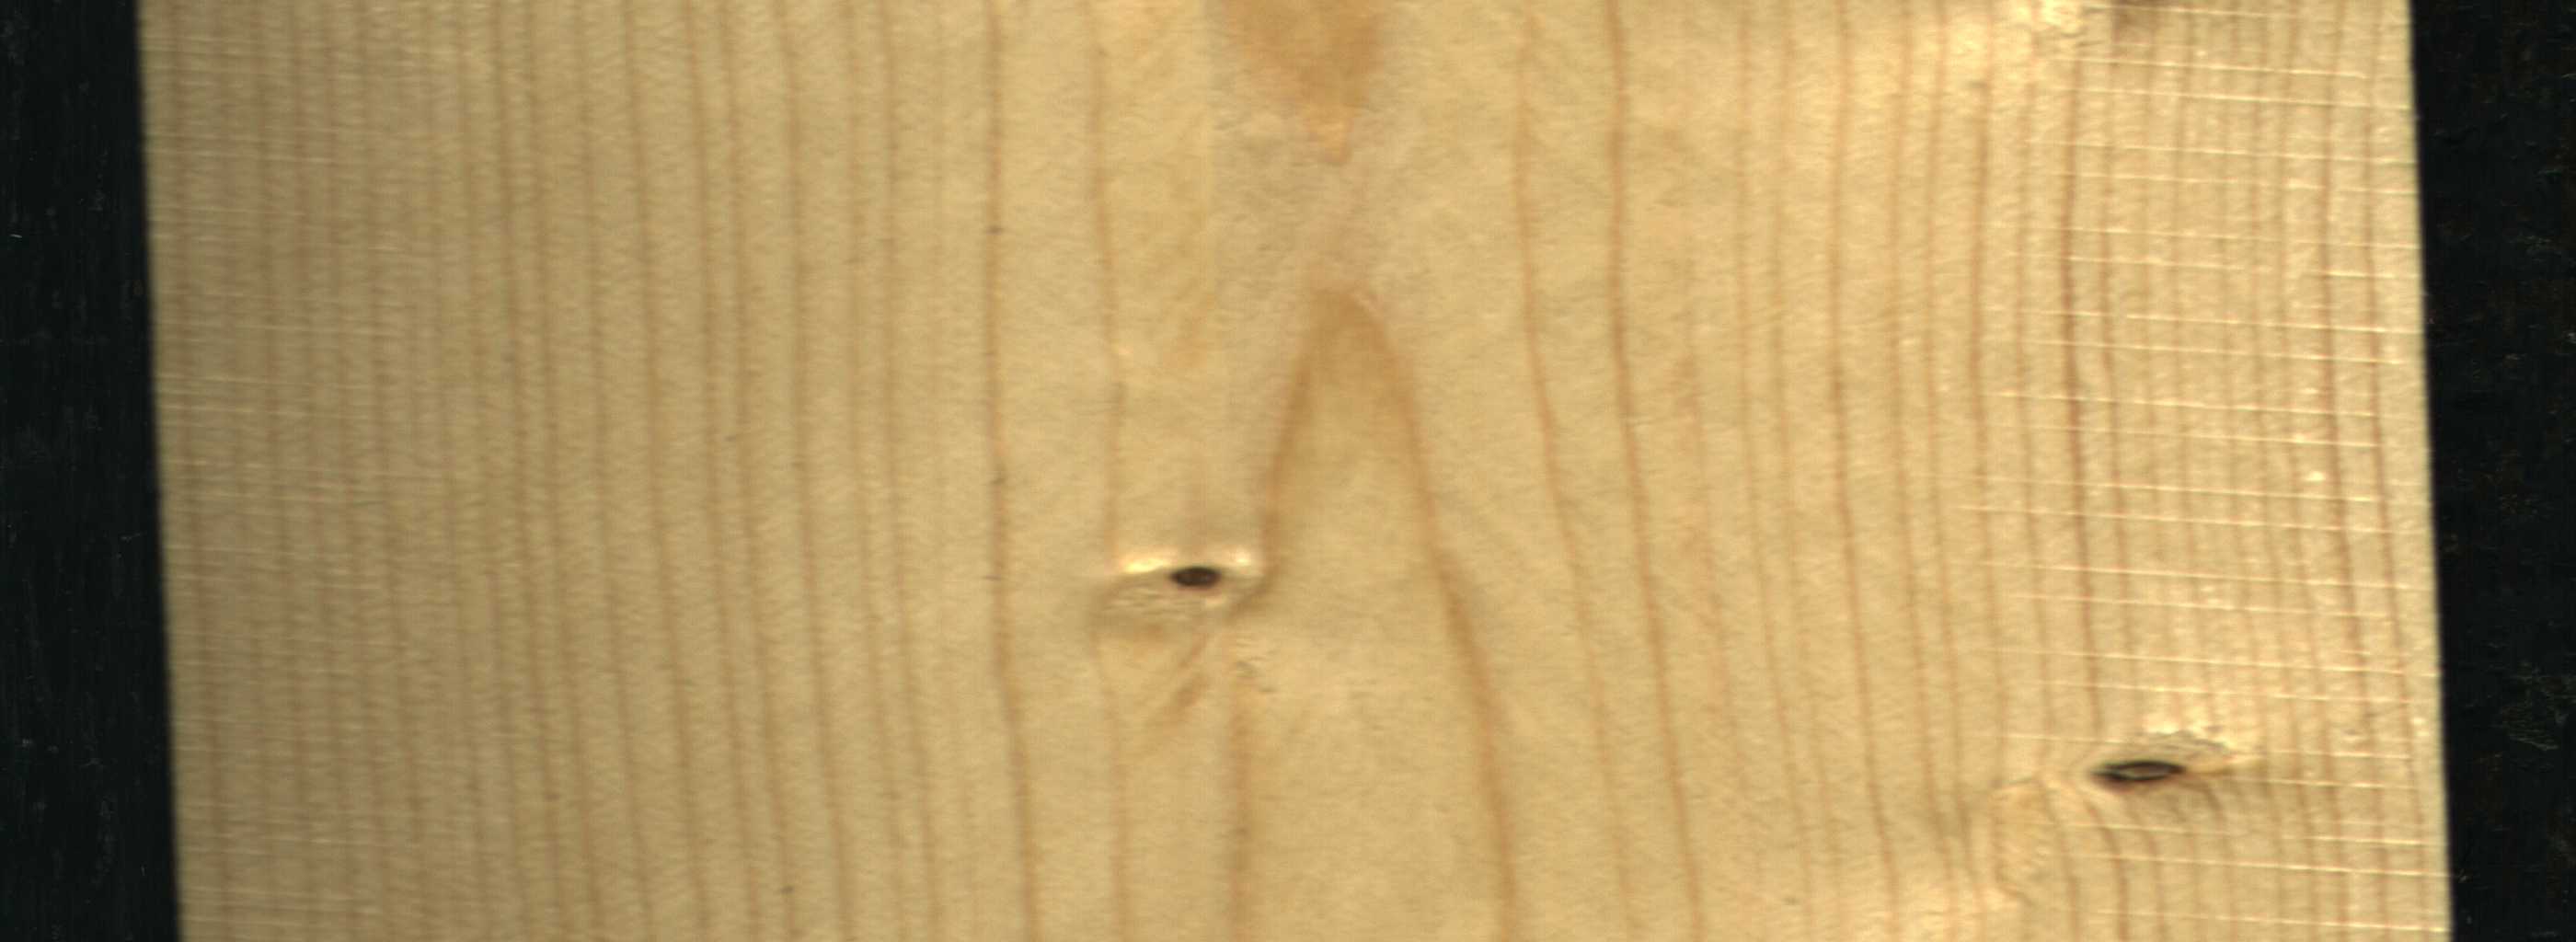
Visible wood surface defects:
Dead_Knot
Dead_Knot